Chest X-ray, AP view. Patient: 41 years old, sex M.
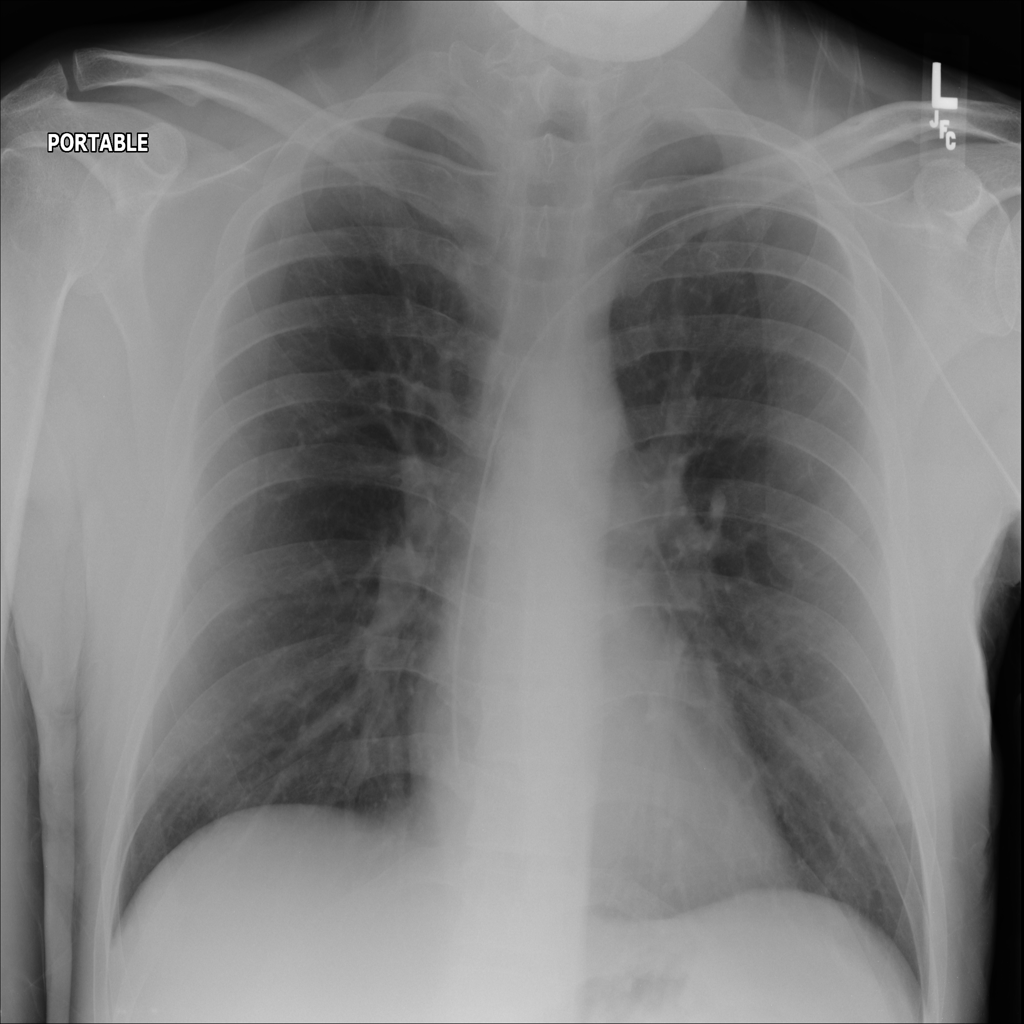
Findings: No Finding